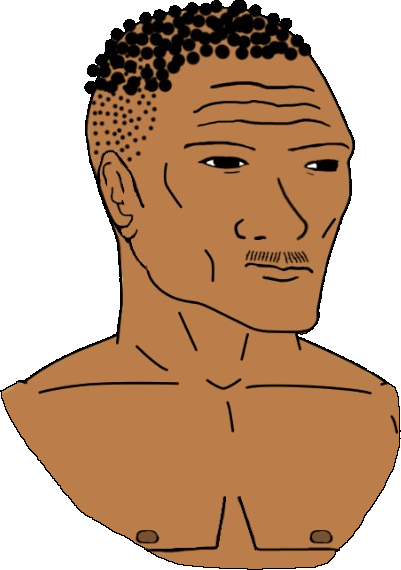
Label: 5_Handsome_Wojak